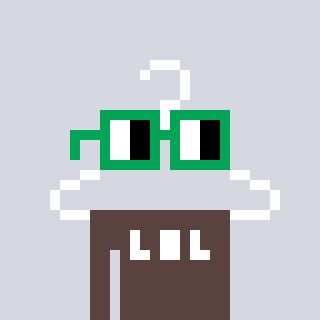
a pixel art character with square green glasses, a hanger-shaped head and a darkbrown-colored body on a cool background